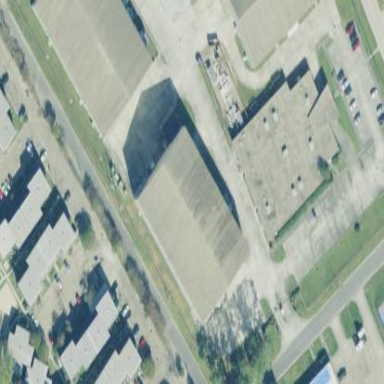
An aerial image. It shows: Building.